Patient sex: M
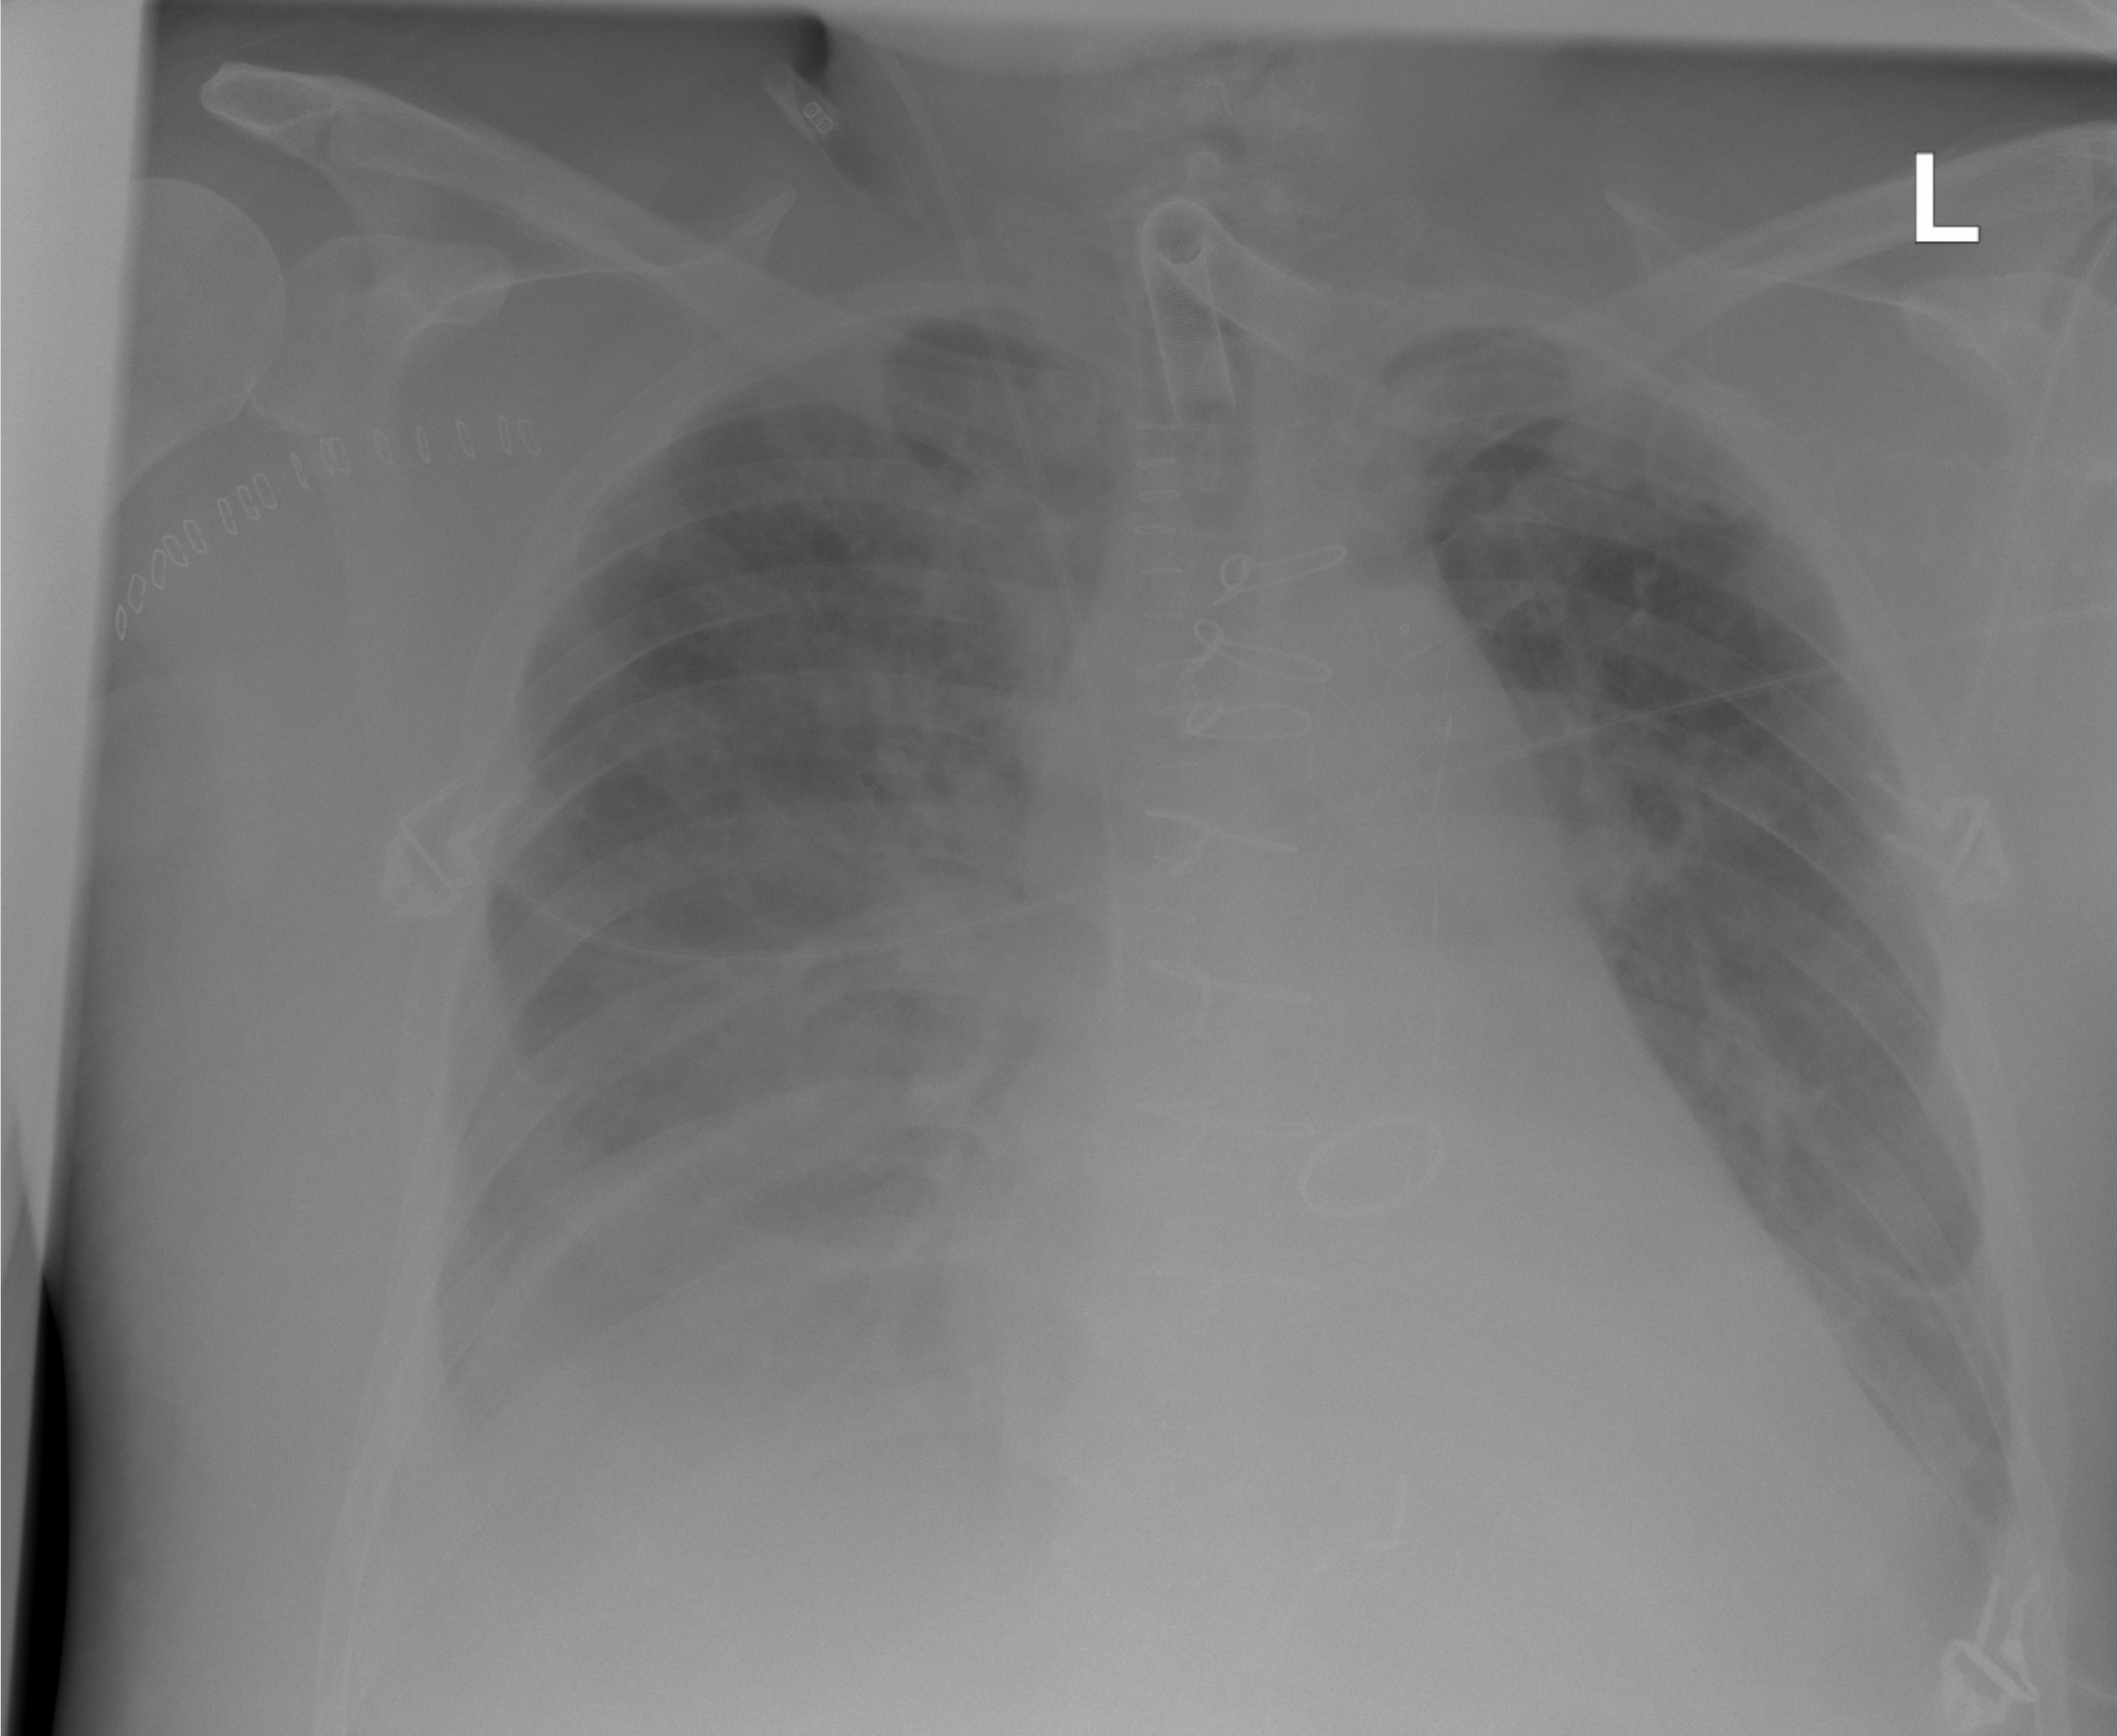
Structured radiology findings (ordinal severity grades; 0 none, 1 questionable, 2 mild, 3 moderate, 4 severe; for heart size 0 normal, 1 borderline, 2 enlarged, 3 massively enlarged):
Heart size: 2
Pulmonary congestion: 0
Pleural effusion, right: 0
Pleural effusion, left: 0
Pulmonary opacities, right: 2
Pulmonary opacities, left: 2
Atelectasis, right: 2
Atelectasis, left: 2